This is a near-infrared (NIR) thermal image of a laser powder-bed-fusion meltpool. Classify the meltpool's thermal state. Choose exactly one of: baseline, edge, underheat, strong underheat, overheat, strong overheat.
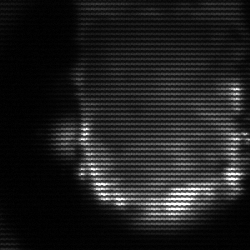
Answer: baseline